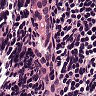
Metastatic tissue present: no